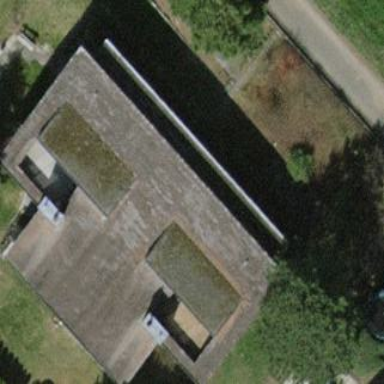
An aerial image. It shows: Terrace building.